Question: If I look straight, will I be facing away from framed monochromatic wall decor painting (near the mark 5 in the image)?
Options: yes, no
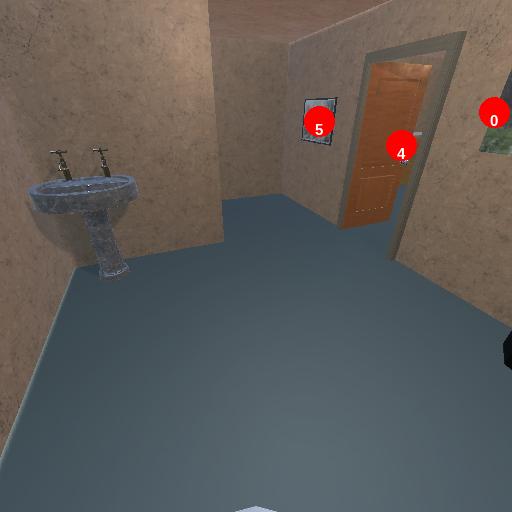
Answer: yes